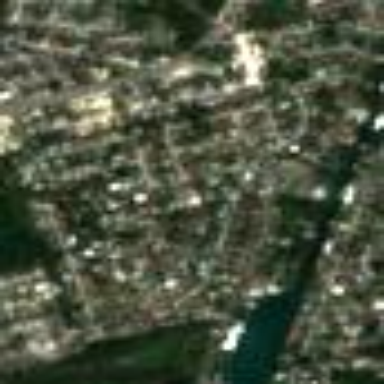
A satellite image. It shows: Residential area within subdivision.